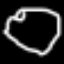
Label: octagon